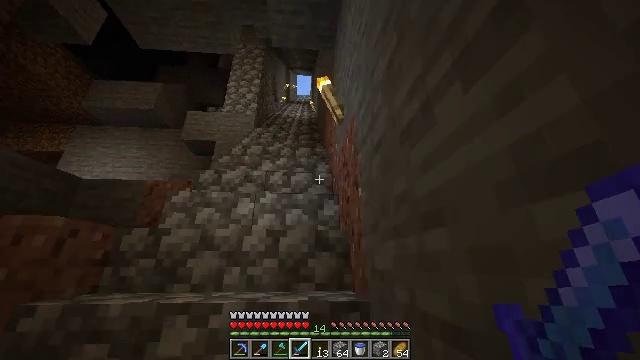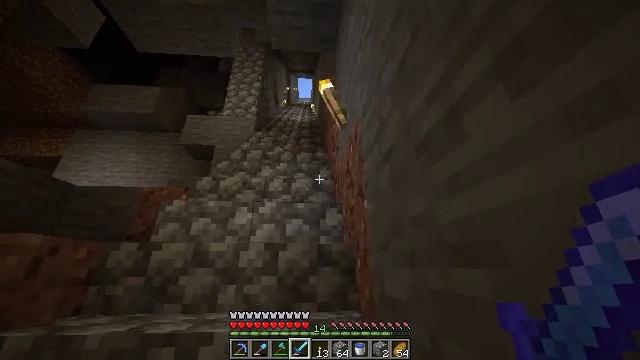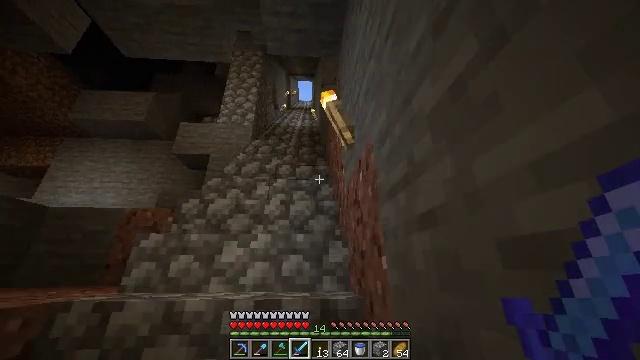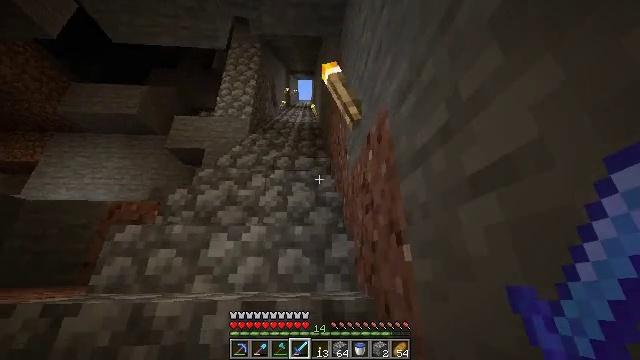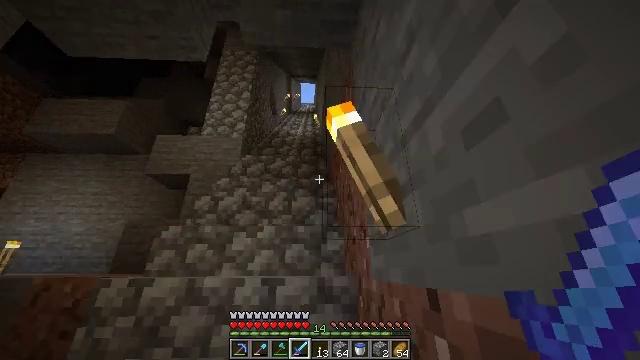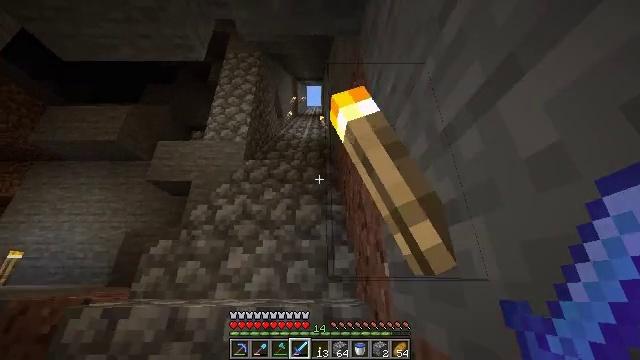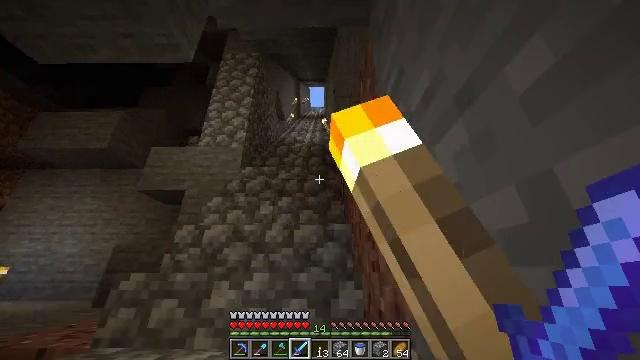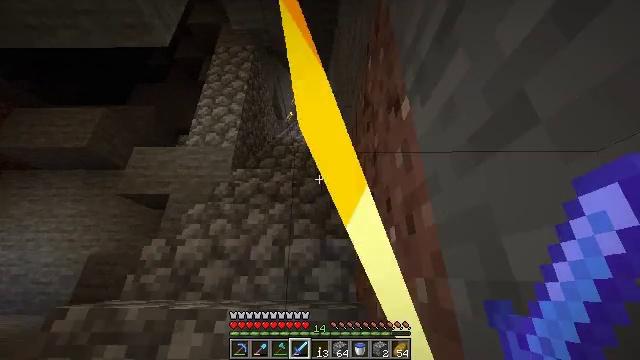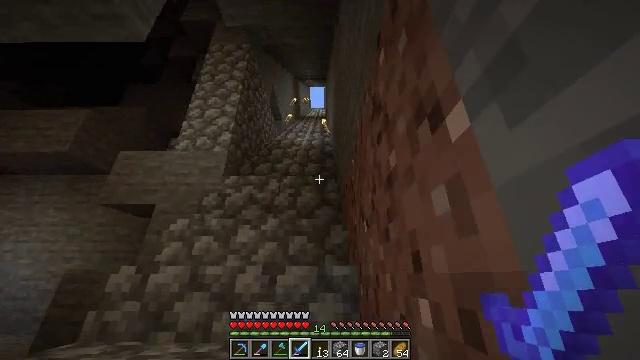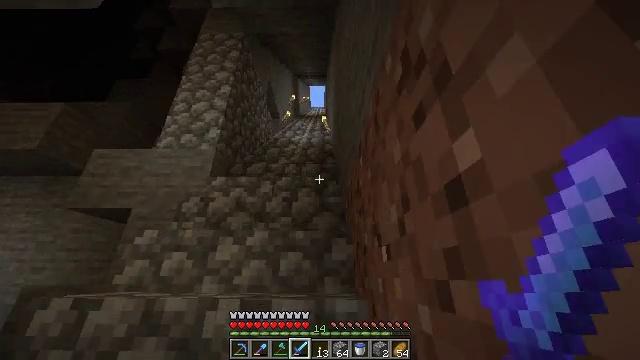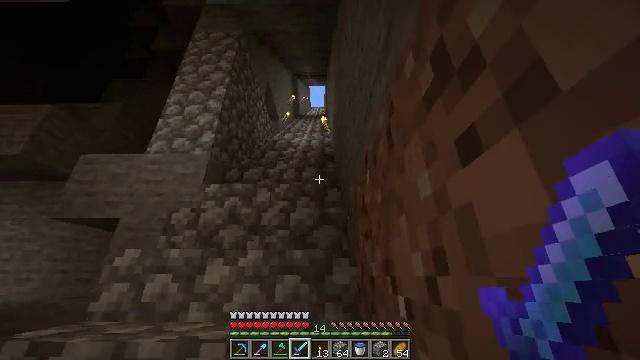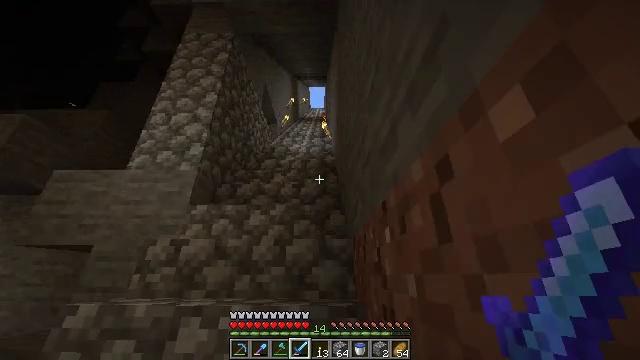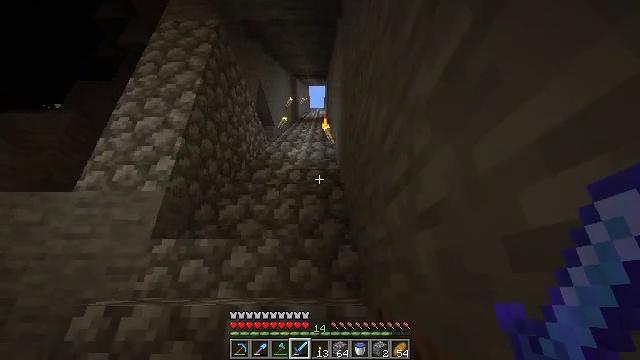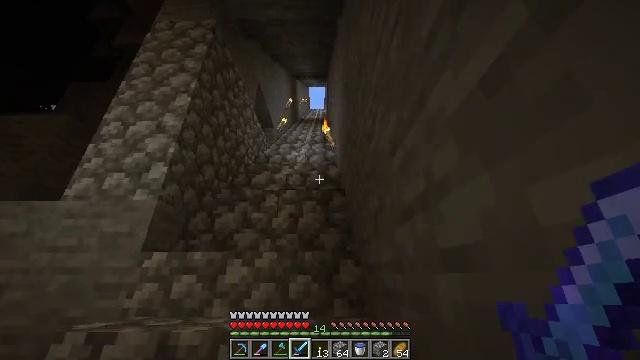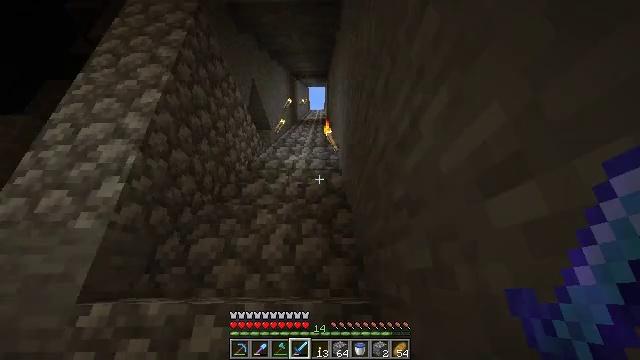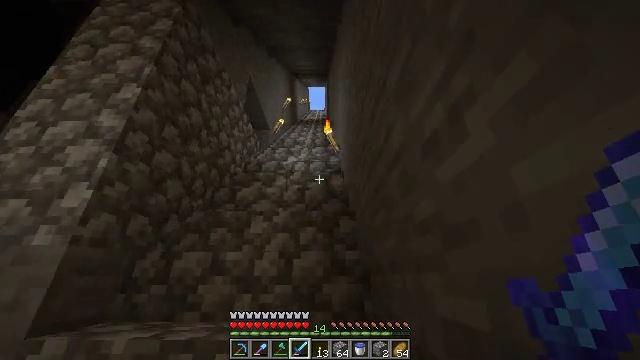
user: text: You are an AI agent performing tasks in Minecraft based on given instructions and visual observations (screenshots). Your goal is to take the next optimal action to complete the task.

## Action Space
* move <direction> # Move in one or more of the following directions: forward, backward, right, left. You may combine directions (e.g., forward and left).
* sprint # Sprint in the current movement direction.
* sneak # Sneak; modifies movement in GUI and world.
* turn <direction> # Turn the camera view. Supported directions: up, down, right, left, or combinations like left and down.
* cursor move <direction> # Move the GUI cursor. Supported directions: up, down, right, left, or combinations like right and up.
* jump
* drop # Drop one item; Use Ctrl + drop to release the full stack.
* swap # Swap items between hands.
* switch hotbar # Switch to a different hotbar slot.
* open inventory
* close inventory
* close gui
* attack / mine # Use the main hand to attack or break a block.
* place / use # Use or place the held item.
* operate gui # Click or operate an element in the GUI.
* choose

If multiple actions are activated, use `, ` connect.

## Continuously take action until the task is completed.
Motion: motion action
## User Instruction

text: Put blaze rod and cobblestones in the crafting grid to make a brewing stand.
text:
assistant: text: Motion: move forward, sprint
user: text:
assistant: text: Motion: move forward, sprint
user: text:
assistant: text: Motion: move forward, sprint
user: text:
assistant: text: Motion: move forward, sprint, turn left
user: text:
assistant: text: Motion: move forward, sprint, turn left
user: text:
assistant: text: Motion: move forward, sprint, turn left
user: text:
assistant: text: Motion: move forward, sprint
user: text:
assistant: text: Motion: move forward, sprint
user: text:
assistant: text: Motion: move forward, sprint
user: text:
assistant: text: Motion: move forward, sprint
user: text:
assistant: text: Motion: move forward, sprint
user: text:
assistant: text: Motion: move forward, sprint
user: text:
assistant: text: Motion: move forward, sprint
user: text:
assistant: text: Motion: move forward, sprint
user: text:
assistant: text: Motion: move forward, sprint
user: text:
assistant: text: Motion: move forward, sprint
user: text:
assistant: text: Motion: move forward, sprint
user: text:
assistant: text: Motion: move forward, sprint
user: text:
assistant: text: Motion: move forward, sprint
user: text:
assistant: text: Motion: move forward, sprint
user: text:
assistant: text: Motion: move forward, sprint
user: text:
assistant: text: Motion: move forward, sprint
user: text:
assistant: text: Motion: move forward, sprint
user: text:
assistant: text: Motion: move forward, sprint
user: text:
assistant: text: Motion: move forward, sprint
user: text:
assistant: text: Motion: move forward, sprint
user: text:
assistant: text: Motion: move forward, sprint
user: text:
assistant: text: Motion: move forward, sprint
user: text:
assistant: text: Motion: move forward, sprint
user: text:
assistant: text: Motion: move forward, sprint